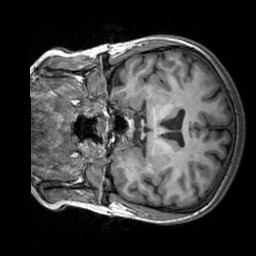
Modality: T1w
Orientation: coronal
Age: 23
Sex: female
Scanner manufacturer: siemens
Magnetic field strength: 3 T
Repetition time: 2.3 s
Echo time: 0.00303 s